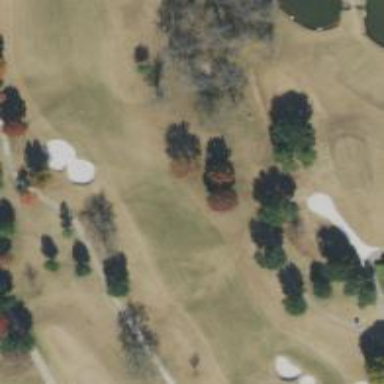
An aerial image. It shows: Golf fairway surrounded by grass.